Question:
In the image there is the head of my data, what I want to know is if it id possible to plot these two regressions with a spline curve, together with the raw data of each hospital?
I mean, each plot should have the spline regression togheter with raw data of one group
'''
fixed.dum <-lm(Ratio ~ Weeks + Comorbidity_Oncological+Comorbidity_Cardiological+Comorbidity_Diabetes+Comorbidity_Respiratory+InICU+ SymptomFirst+ SymptomWorst+LOS.D+Age + factor(Hospital) -1, data=mort_data)
fixed <-plm(Ratio ~ Weeks + Comorbidity_Oncological+Comorbidity_Cardiological+Comorbidity_Diabetes+Comorbidity_Respiratory+InICU+Age+SymptomFirst+ SymptomWorst + LOS.D, data=mort_data, index=c("Hospital", "Weeks"), model="within")
'''
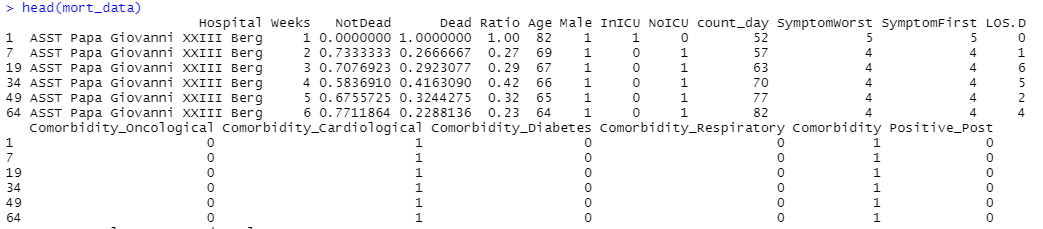
Answer: so I think the most dimensions you can work with EASILY here for a plot are three or four: the x and y axes as well as a third grouping variable that would separate some two dimensional simplified regression lines. Four if you separate graphs by a variable and then group by color within those graphs, but you get the point. But basically these panel and linear regressions you have above have solutions that are on high-dimensional hyperplanes not on spline regressions.
One package that you can use to plot panel data is panelr: <URL>
If you go down to section 5 you see how you can plot original data as well as some regression data by variable. More details in the question would lead to more details in the answer on plotting. But I think this would allow you to see the effect of each variable for each hospital.
Also, in ggplot2 you can specify the model you use for drawing your statistical model overlay like so:
'''
ggplot(data = , aes(x = , y = )+
geom_point()+
geom_smooth(y = )
'''
just fill in the blanks, your model goes in the y equals space in the geom_smooth() call.
With respect to getting to know your data better instead of plotting it with a regression try... (I have not used this package, but it might help you get an understanding of your data): <URL>.